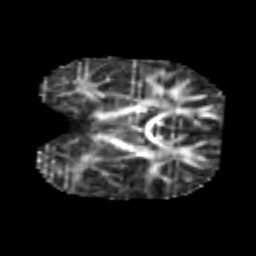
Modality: FA
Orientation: coronal
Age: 7
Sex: male
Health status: healthy